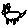
Label: cat